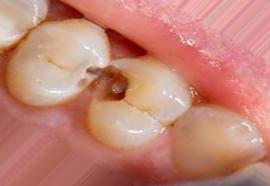
Condition: Caries